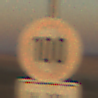
Verkehrszeichen: Geschwindigkeit100
Zusatzzeichen unten: ZeitangabenOhneBeschraenkungAufWochentage1
Umgebung: Outdoor, Nature
Tageszeit: SunriseSunset
Wetter: Clear
Licht: Natural
Jahreszeit: NotSpecified
Kontrast: HighContrast